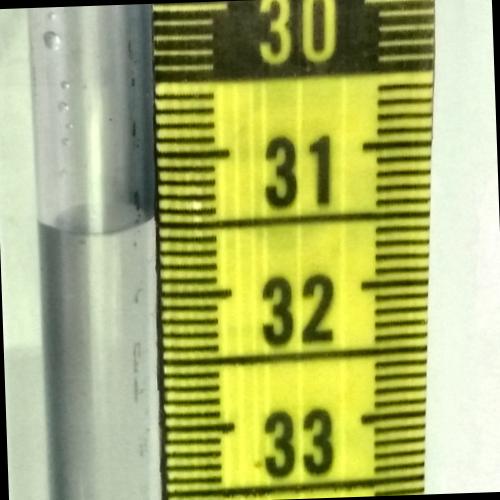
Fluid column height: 31.5 cm